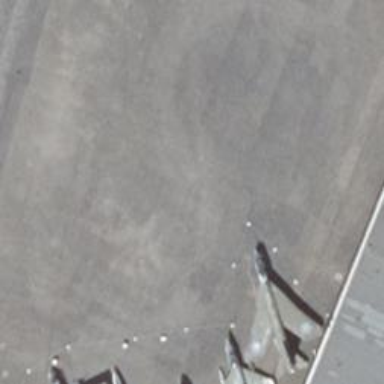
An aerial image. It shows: Historic aircraft.